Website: bh-photo
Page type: customer-info-address
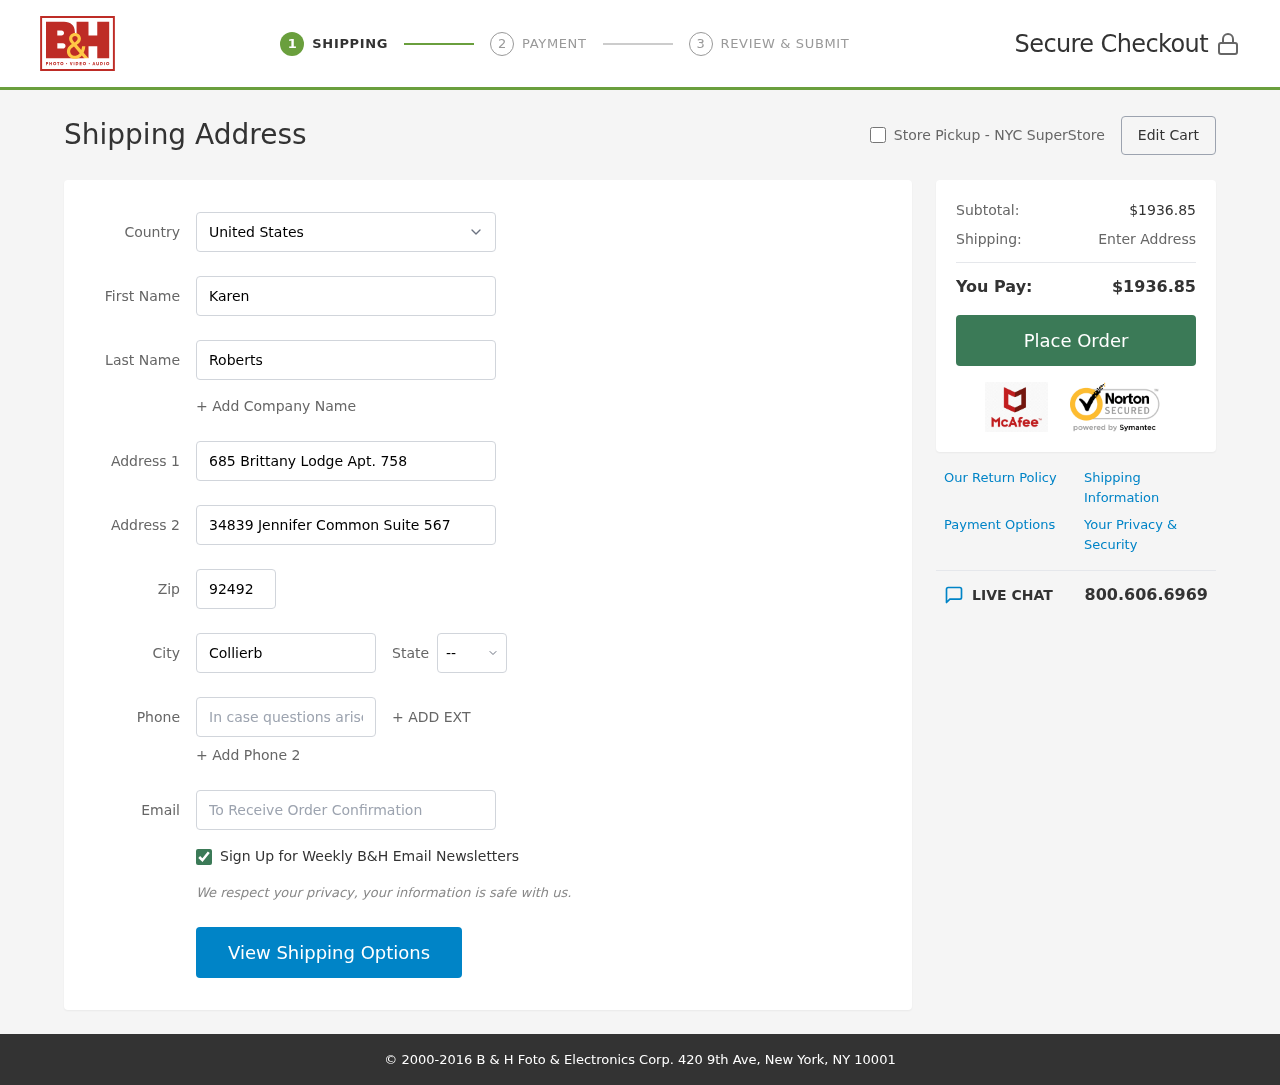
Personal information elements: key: PII_CITY
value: Collierberg
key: PII_COUNTRY
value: United States
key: PII_EMAIL
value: karen.roberts@gmail.com
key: PII_FIRSTNAME
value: Karen
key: PII_LASTNAME
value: Roberts
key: PII_PHONE
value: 9859730239
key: PII_POSTCODE
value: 92492
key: PII_STATE_ABBR
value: NV
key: PII_STREET
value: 685 Brittany Lodge Apt. 758
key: PII_STREET2
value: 34839 Jennifer Common Suite 567
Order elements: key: ORDER_SUBTOTAL
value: $1936.85
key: ORDER_TOTAL
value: $1936.85